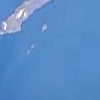
Label: water